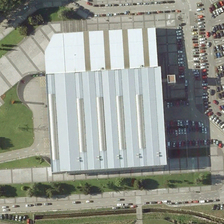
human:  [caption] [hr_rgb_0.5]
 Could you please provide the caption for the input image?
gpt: here is a distinctive center with a lot of vehicles aside .

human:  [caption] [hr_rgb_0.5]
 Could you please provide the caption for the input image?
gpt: a square building is near a parking lot .

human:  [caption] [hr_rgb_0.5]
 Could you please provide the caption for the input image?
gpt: a square building is near a parking lot .

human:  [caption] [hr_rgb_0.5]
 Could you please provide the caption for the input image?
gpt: here is a distinctive center with a lot of vehicles aside .

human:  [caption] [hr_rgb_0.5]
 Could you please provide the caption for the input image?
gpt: a square building is near a parking lot .